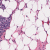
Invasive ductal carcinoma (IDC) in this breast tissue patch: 0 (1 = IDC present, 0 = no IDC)